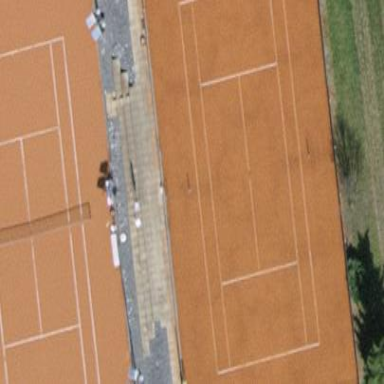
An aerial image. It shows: Tennis court on pitch.